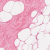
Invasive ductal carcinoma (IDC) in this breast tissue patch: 0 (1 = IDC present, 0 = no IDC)